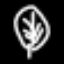
Label: leaf